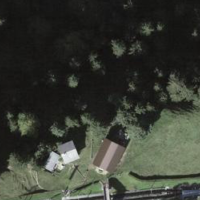
EUNIS habitat code: 44
Species observed at this site:
Eryngium alpinum
Cirsium palustre